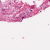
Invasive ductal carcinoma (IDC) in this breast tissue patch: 0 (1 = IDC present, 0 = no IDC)